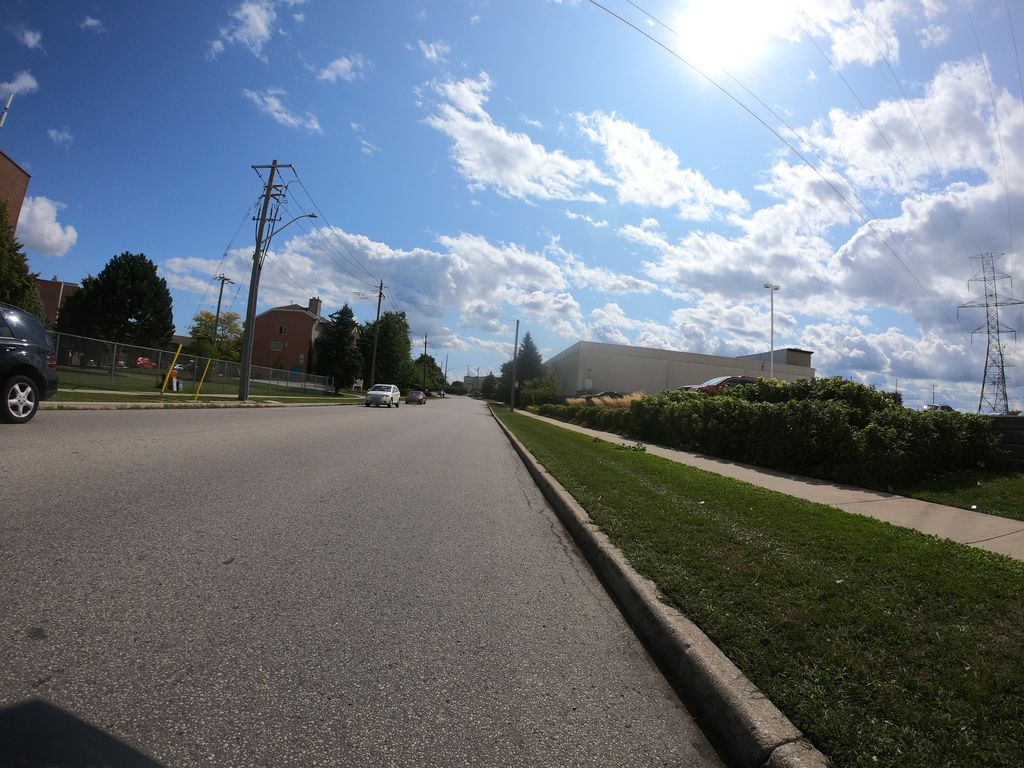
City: kitchener-waterloo